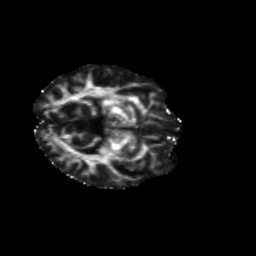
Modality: FA
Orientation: axial
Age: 56
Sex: male
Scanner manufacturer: siemens
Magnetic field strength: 3 T
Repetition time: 4.71 s
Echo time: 0.0906 s